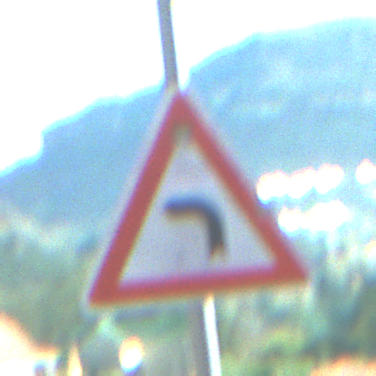
Verkehrszeichen: KurveLinks
Umgebung: Outdoor, Nature
Tageszeit: Night
Wetter: PartlyCloudy
Licht: Natural
Jahreszeit: NotSpecified
Kontrast: HighContrast